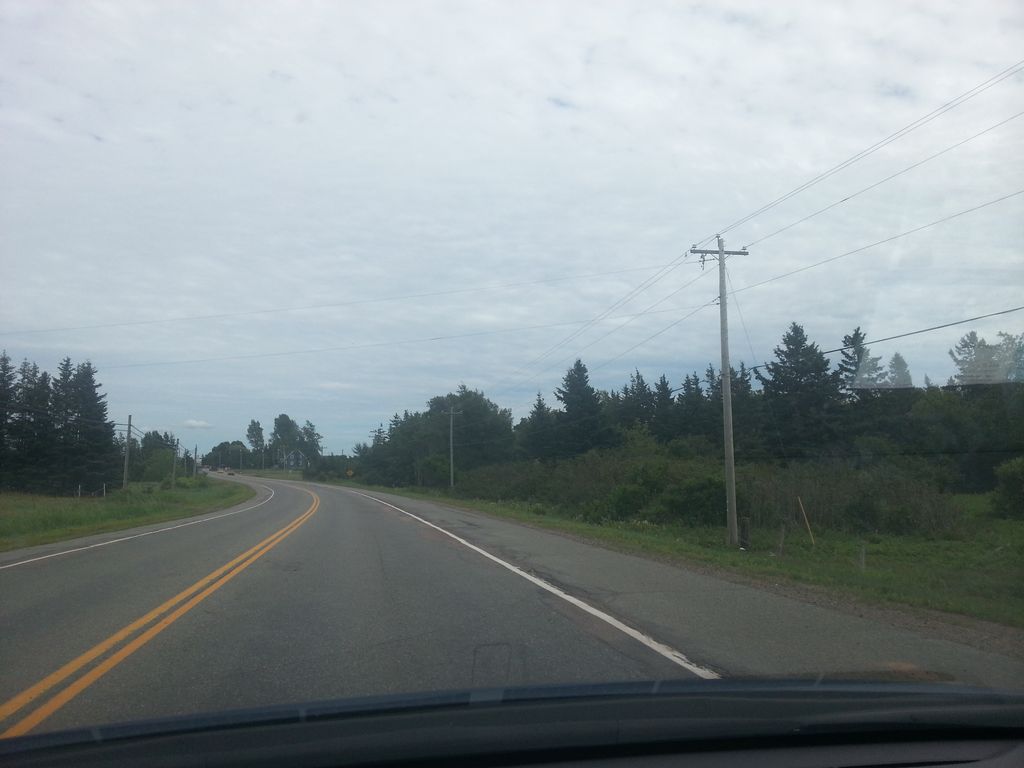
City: charlottetown